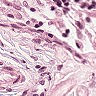
Metastatic tissue present: no